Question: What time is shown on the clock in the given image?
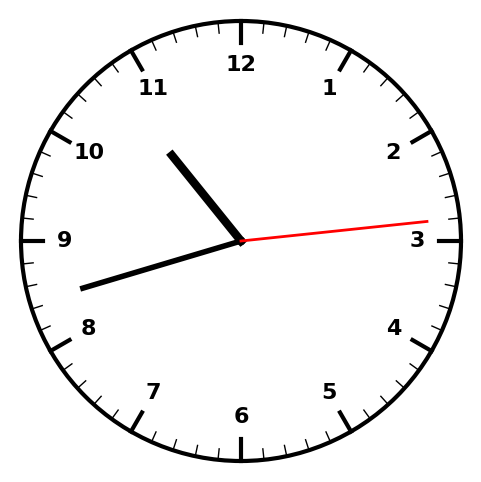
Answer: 10:42:14